Field crop: maize
Growth stage: 2
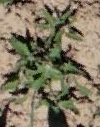
Species: atriplex